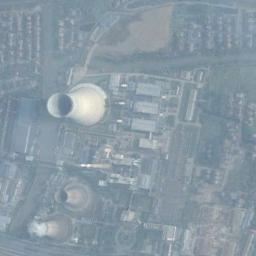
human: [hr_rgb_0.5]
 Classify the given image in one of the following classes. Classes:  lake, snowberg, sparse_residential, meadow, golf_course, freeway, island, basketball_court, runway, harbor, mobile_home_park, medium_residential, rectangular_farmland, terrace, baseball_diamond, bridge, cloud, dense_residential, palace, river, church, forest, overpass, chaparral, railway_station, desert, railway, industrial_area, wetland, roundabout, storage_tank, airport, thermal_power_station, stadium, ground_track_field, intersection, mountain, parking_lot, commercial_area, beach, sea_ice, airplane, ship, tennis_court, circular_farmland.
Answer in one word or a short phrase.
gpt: thermal_power_station